Question: I have a table called 'Users' with 10 million records in it. This is the table structure:
'''
CREATE TABLE [dbo].[Users](
[UsersID] [int] IDENTITY(100000,1) NOT NULL,
<URL> NOT NULL,
<URL> NOT NULL,
<URL> NOT NULL,
[IsEnable] [int] NOT NULL,
[CreateTime] [datetime] NOT NULL,
[LastLoginTime] [datetime] NOT NULL,
<URL> NOT NULL,
[UpdateTime] [datetime] NOT NULL,
CONSTRAINT [PK_Users] PRIMARY KEY CLUSTERED
(
[UsersID] ASC
)WITH (PAD_INDEX = OFF, STATISTICS_NORECOMPUTE = OFF, IGNORE_DUP_KEY = OFF, ALLOW_ROW_LOCKS = ON, ALLOW_PAGE_LOCKS = ON) ON [PRIMARY]
) ON [PRIMARY]
'''
I have a nonclustered index on the 'UpdateTime' column.
The paging sql:
'''
;WITH UserCTE AS (
SELECT * FROM
(SELECT
ROW_NUMBER() OVER (ORDER BY UpdateTime DESC) AS row,UsersID as rec_id -- select primary key only
FROM
dbo.Users WITH (NOLOCK)
) A WHERE row BETWEEN <PHONE> AND <PHONE>
)
SELECT
*
FROM
dbo.Users WITH (NOLOCK) WHERE UsersID IN (SELECT UserCTE.rec_id FROM UserCTE)
'''
The query above:
'''
SQL Server parse and compile time:
CPU time = 0 ms, elapsed time = 3 ms.
(21 row(s) affected)
SQL Server Execution Times:
CPU time = 2574 ms, elapsed time = 3549 ms.
'''

Anyone give me some suggests about how to improve paging speed will appreciate. Thanks!
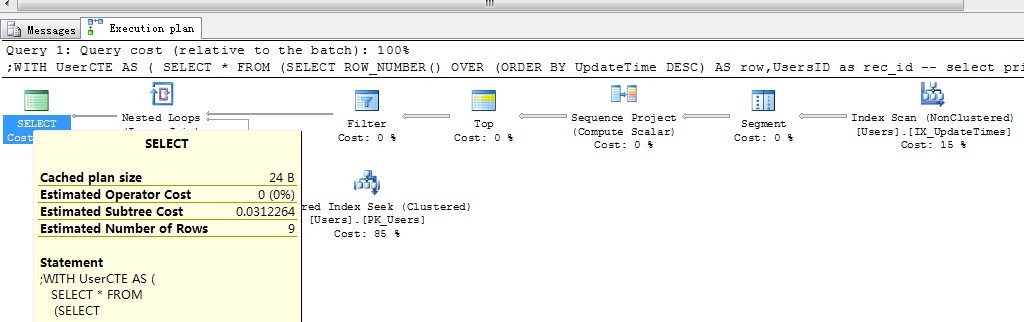
Answer: That looks about as good as it is going to get without changing the way it works or doing some sort of pre-calculation.
The index used to locate the 'UserId's on the page is as narrow as it can be (the leaf pages will contain just the 'UpdateTime' and the clustered index key of 'UsersID'. You could make the index slightly narrower by changing to 'datetime2' but this won't make a significant difference. Also you could check that this index doesn't have excessive fragmentation.
If you had an indexed sequential integer column of 'UpdateTimeOrder' then you could just do
'''
SELECT *
FROM dbo.Users
WHERE UpdateTimeOrder BETWEEN <PHONE> AND <PHONE>
'''
But maintaining such a column along with concurrent 'INSERTS'/'UPDATES'/'DELETES' will be difficult. One easier but less effective precalculation would be to create an indexed view.
'''
CREATE VIEW dbo.UserCount
WITH SCHEMABINDING
AS
SELECT COUNT_BIG(*) AS Count
FROM [dbo].[Users]
GO
CREATE UNIQUE CLUSTERED INDEX IX ON dbo.UserCount(Count)
'''
Then retrieve the pre-calculated count and call a different query with 'ROW_NUMBER() OVER (ORDER BY UpdateTime ASC)' if looking for rows more than halfway through the index (and subtracting the original row numbers from the count of course)
But why do you actually need this anyway? Do you actually get people visiting page 485,000?